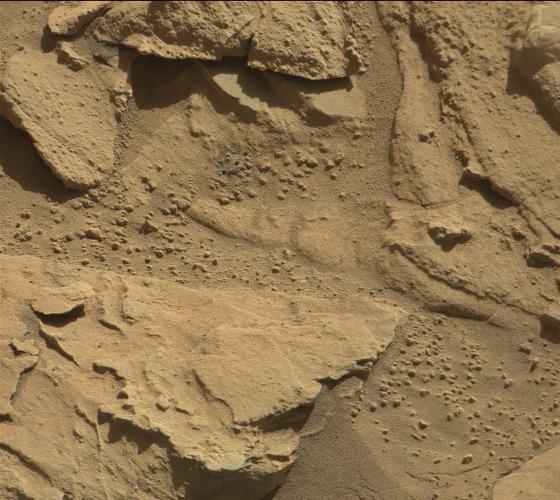
Terrain classes present: Bedrock, Gravel / Sand / Soil, Rock, Shadow